Field crop: maize
Growth stage: 1
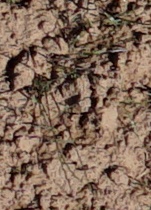
Species: lolium